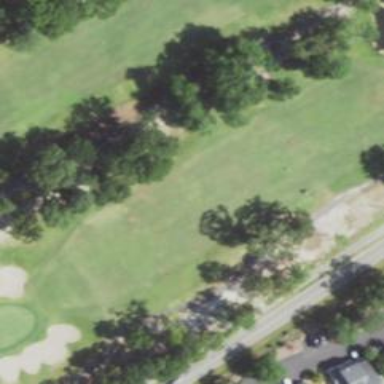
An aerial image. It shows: Scenic golf fairway.